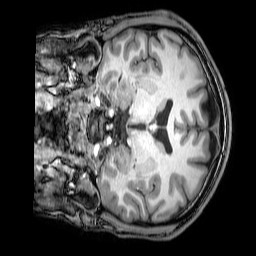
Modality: T1w
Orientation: coronal
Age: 24
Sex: male